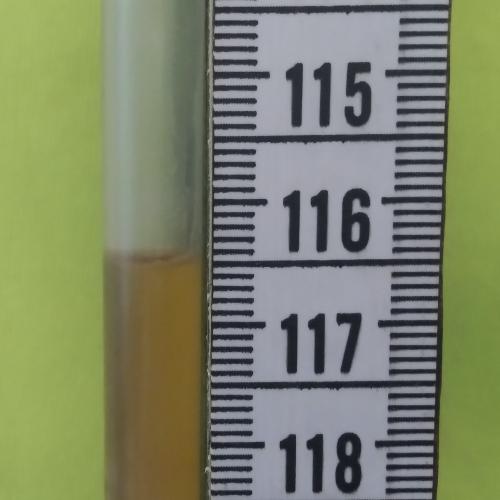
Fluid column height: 116.5 cm